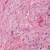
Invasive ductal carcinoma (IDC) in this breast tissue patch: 1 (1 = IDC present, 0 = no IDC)